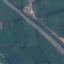
Label: Highway